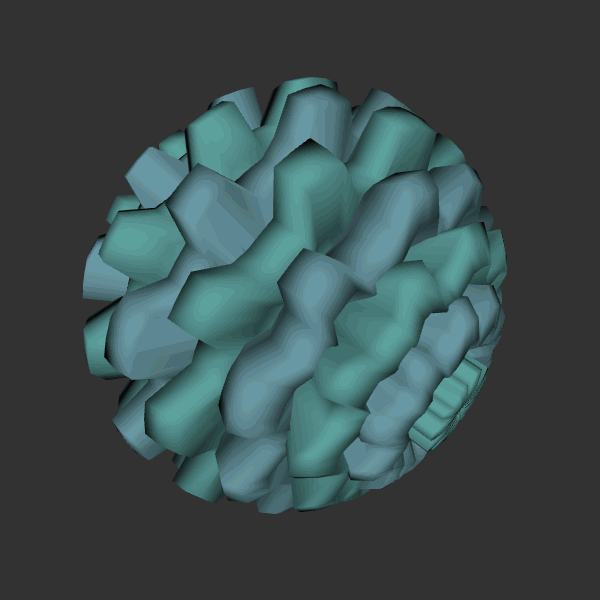
Background: dark